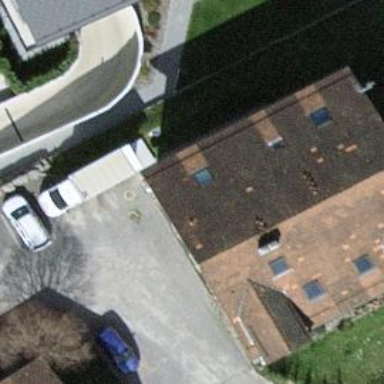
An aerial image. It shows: Gabled building with tile roof that is oriented across.